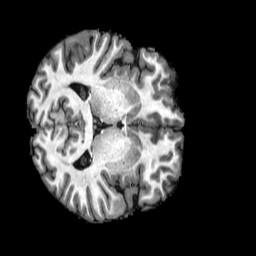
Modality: T1w
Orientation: axial
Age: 38
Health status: healthy
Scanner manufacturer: philips
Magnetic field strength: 3 T
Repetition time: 0.007869 s
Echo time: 0.003628 s